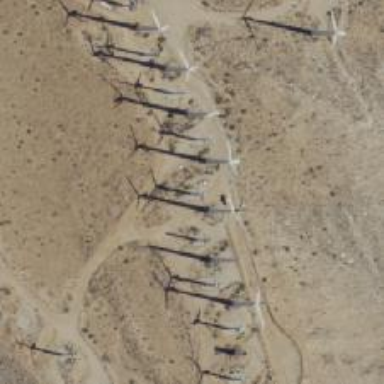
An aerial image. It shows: Horizontal axis wind turbine generating power from wind.